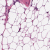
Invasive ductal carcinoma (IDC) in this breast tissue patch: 0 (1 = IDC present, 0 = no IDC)